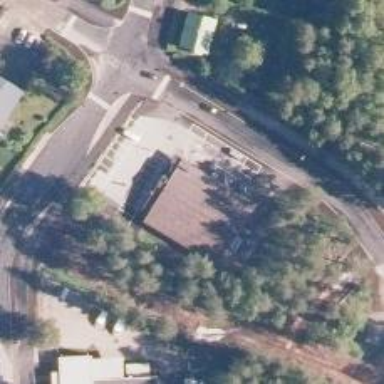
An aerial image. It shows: Post office.